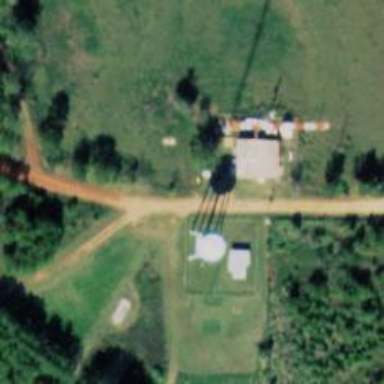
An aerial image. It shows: Water tower that is man-made.